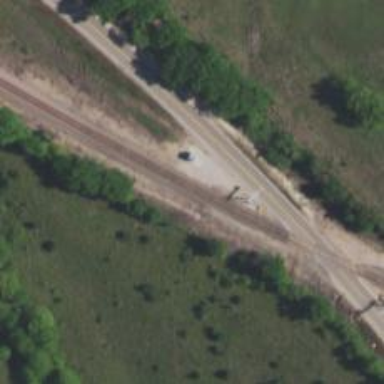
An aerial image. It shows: Railway track.